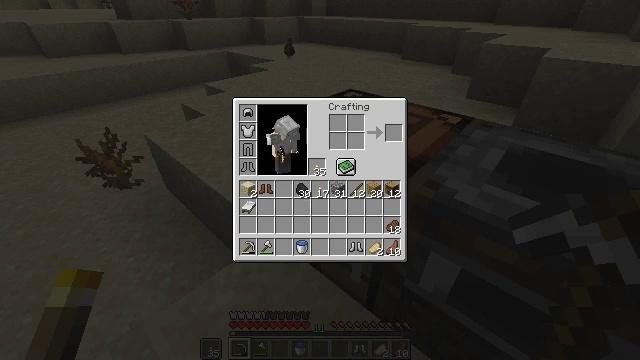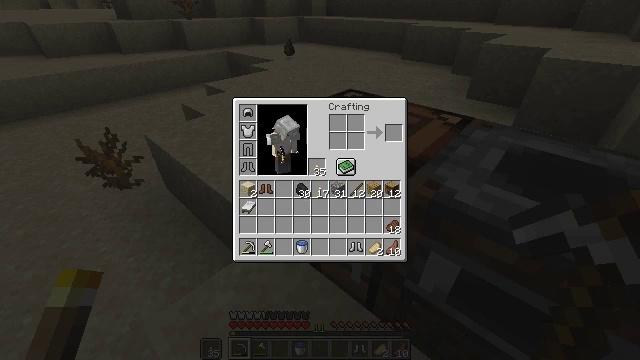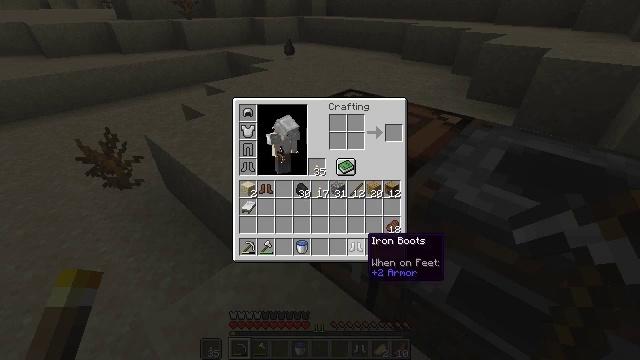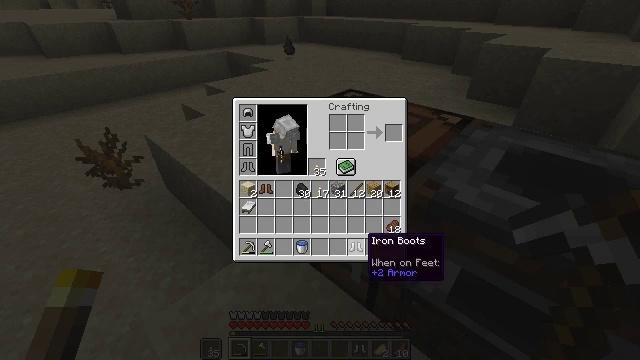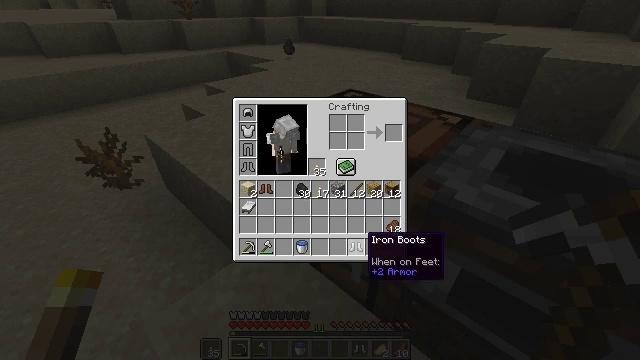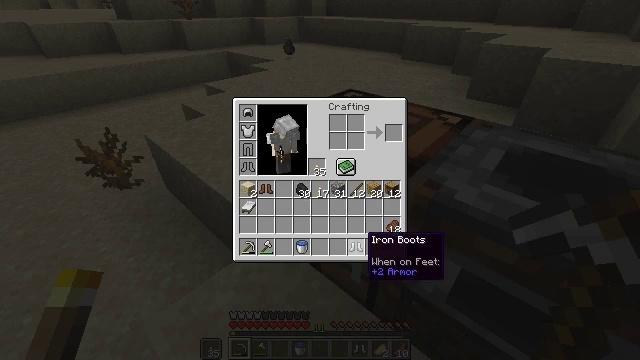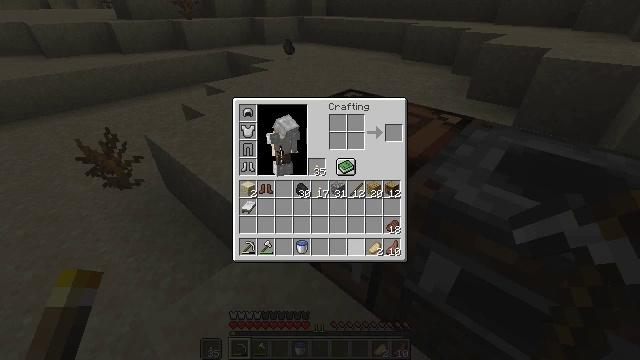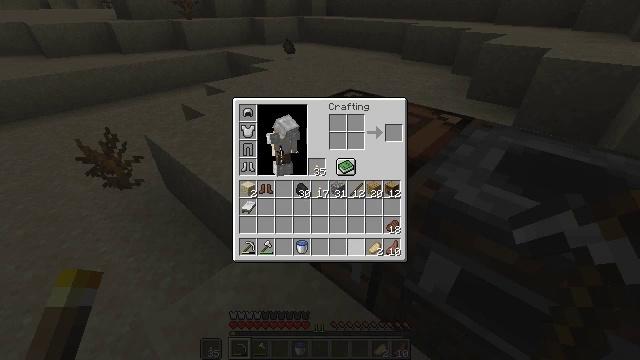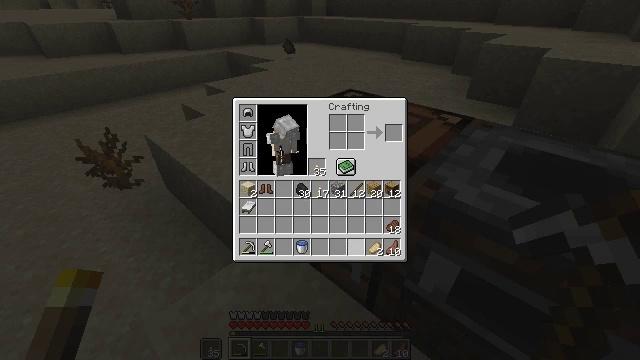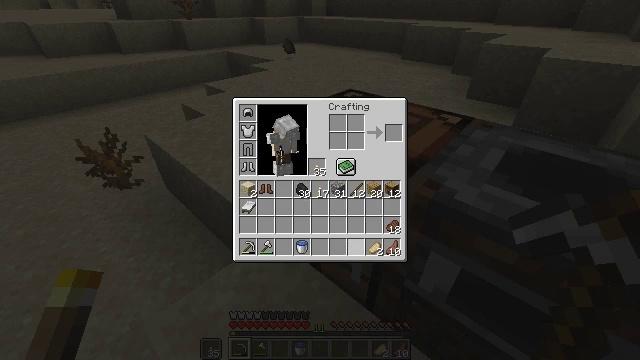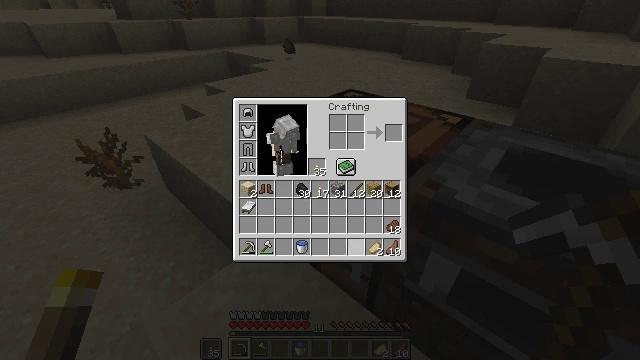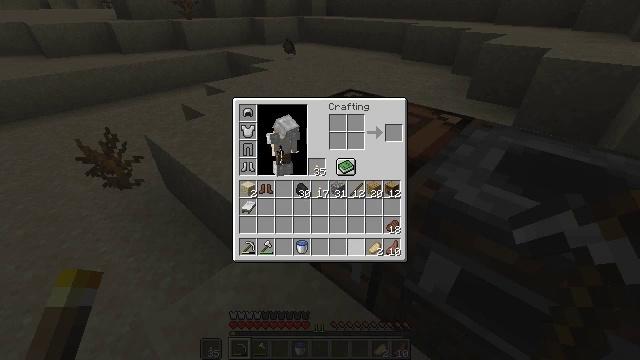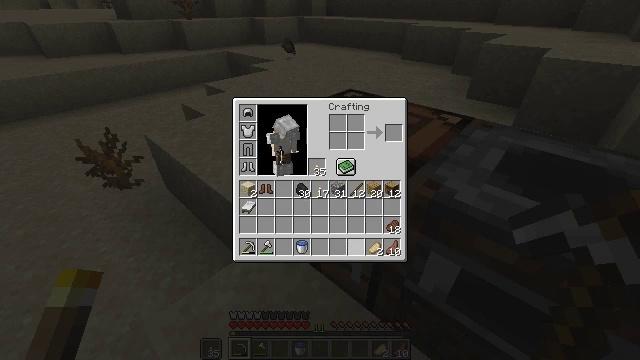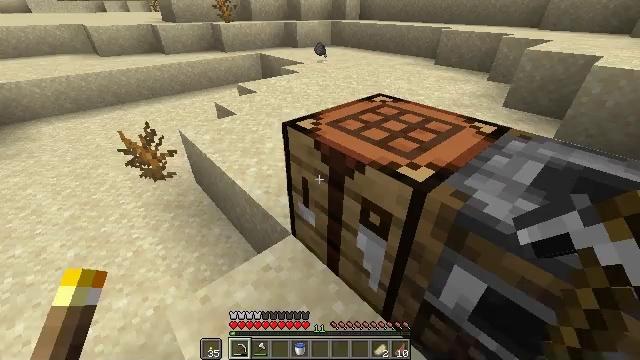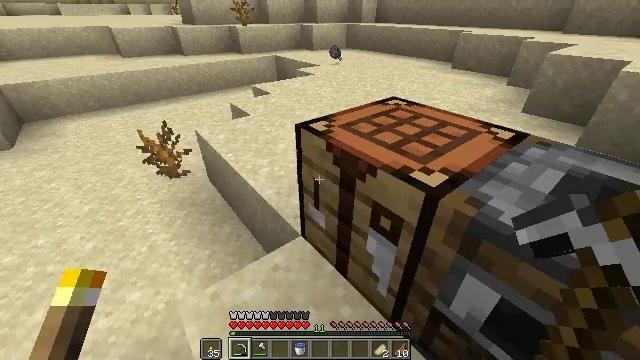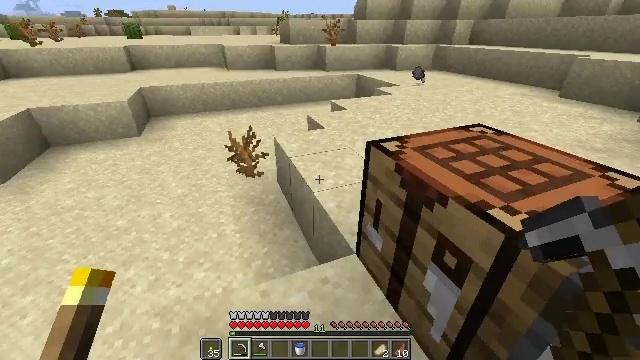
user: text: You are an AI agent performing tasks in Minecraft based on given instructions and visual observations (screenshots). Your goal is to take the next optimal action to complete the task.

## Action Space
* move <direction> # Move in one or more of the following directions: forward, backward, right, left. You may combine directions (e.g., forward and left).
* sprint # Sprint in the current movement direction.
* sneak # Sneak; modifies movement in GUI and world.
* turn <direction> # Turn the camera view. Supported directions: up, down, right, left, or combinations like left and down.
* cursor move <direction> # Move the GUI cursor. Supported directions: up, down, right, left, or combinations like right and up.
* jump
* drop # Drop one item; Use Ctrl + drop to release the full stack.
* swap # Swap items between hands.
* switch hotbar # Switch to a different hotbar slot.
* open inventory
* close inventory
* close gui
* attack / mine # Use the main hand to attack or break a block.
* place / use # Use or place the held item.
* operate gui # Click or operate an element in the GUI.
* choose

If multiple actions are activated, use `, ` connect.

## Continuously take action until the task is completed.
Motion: motion action
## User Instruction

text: Remove a pair of leather boots from the inventory.
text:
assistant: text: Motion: sneak, cursor move left and up
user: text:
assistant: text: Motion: sneak, cursor move left and up
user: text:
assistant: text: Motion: sneak
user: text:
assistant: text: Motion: sneak
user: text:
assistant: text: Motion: sneak
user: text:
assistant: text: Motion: sneak, operate gui
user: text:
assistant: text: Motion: sneak, operate gui
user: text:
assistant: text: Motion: sneak, operate gui
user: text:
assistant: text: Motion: sneak
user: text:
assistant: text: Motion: sneak
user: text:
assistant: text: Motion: sneak
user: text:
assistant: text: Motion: no_op
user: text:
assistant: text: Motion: cursor move left
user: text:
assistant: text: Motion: turn left
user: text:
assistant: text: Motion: turn left and up
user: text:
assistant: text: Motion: turn left and up
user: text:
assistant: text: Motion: turn left and up
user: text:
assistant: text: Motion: turn left and up
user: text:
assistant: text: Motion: move forward, turn up
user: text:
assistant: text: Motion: move forward, turn up
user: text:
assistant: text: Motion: move forward, turn right and up
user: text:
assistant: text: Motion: move forward, turn right and up
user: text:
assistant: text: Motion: move forward, turn right and up
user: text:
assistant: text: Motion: move forward, turn right
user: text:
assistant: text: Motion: move forward
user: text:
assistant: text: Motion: move forward
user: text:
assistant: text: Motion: move forward
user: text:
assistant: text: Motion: move forward, turn right
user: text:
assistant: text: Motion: move forward, turn right and up
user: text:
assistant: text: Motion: move forward, turn right and up